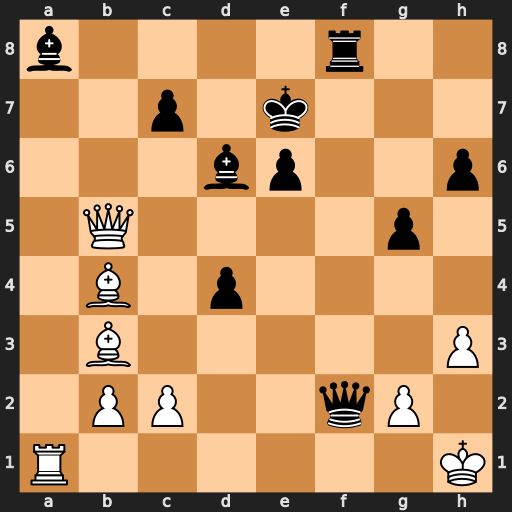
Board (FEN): b4r2/2p1k3/3bp2p/1Q4p1/1B1p4/1B5P/1PP2qP1/R6K
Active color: w
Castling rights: -
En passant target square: -
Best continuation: Bxd6+ cxd6 Rxa8 Qf1+ Qxf1